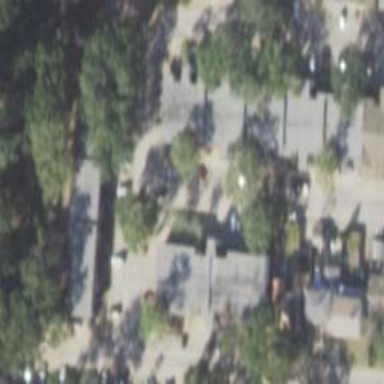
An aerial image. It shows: Parking space.